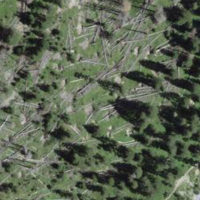
EUNIS habitat code: 43
Species observed at this site:
Gymnadenia conopsea